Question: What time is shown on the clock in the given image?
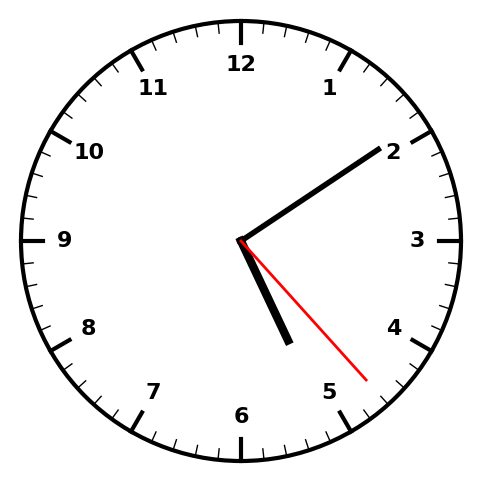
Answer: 05:09:23